Interaction volume radius: 5 \u00c5
Interaction volume height: 30 \u00c5
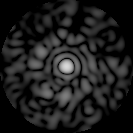
Disorder parameter: 0.8396